Field crop: maize
Growth stage: 1
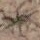
Species: salsola